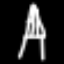
Label: The Eiffel Tower